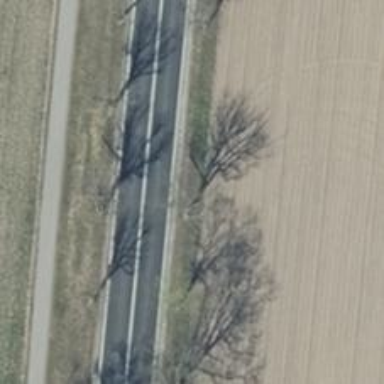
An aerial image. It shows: Row of deciduous broadleaved trees.